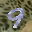
Label: 9